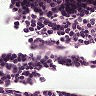
Metastatic tissue present: no